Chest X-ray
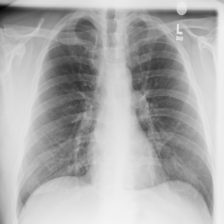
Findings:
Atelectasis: negative
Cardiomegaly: negative
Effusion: negative
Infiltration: negative
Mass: negative
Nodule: negative
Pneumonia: negative
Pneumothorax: negative
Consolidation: negative
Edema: negative
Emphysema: negative
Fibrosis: negative
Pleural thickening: negative
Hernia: negative